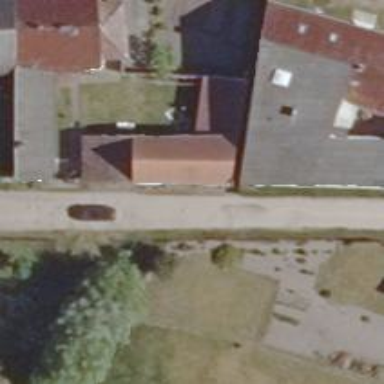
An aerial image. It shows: Residential road.